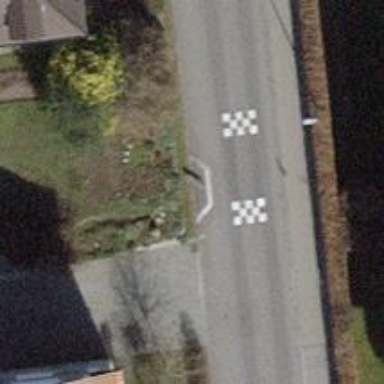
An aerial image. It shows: Traffic calming cushion.